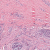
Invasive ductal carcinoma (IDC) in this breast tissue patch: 1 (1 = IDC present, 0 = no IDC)